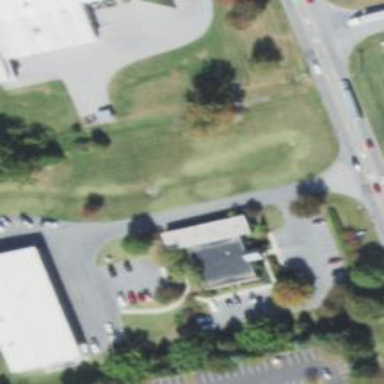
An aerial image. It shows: Government office.